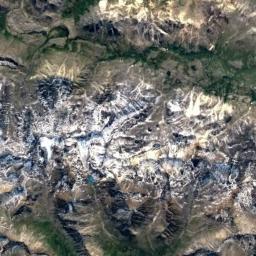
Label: snowberg